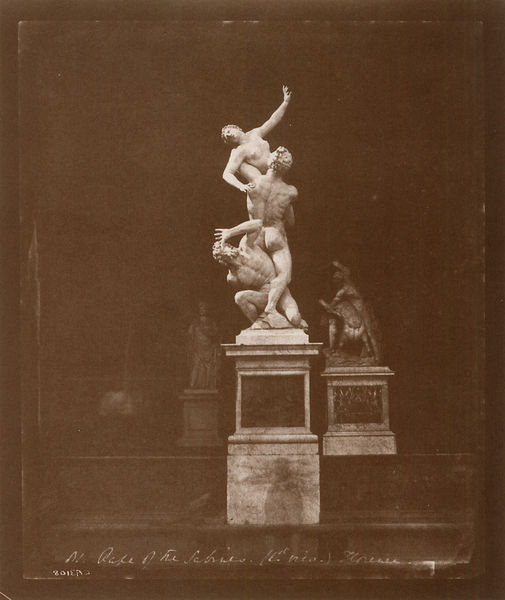
Titel: Raub der Sabinerin, Florenz
Künstler: Calvert R. Jones
Schlagwörter: alt, barock, stein, klassizismus, kontrast, skulptur, fotografie, griechisch